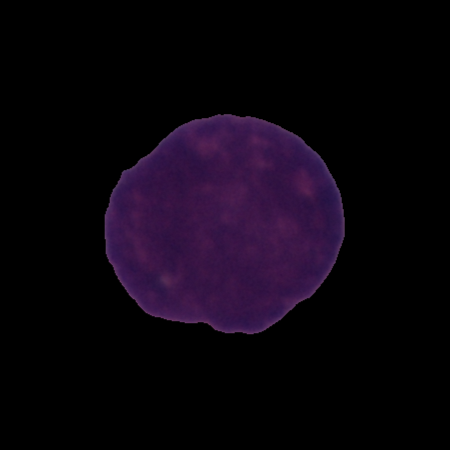
Label: cancer